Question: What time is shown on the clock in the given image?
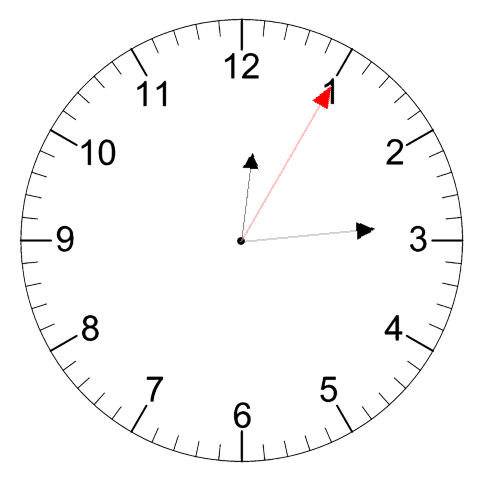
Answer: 12:14:05